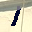
Label: 1